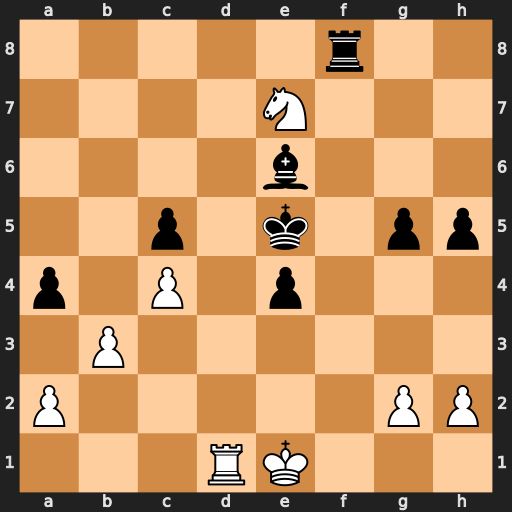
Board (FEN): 5r2/4N3/4b3/2p1k1pp/p1P1p3/1P6/P5PP/3RK3
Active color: w
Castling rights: -
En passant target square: -
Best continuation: Ng6+ Kf6 Nxf8